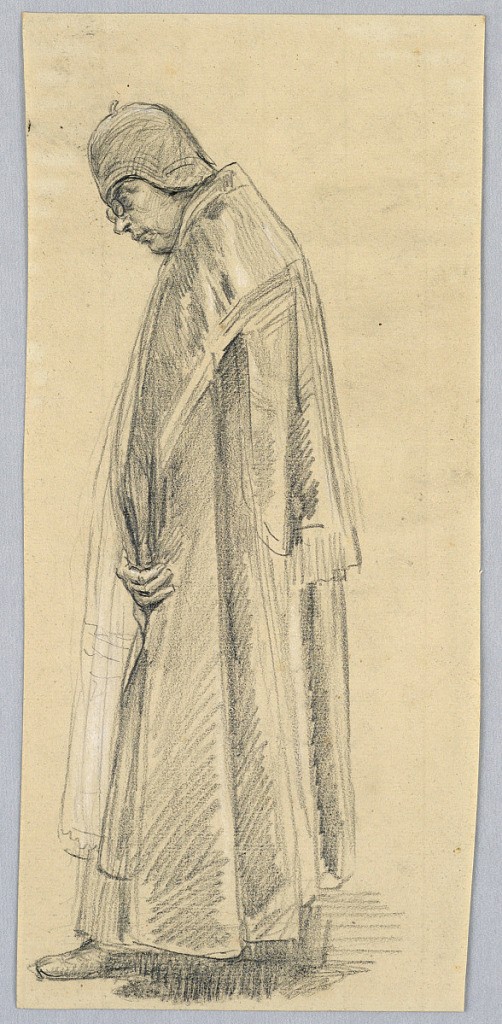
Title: Study of a Standing Man
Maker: Raimundo de Madrazo, Spanish, 1841–1920
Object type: Drawing
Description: Male figure, standing, with his head slightly bowed, and turned to the left. Study made for the painting The Return of Christopher Columbus to the Spanish Court, currently owned by the Italian Charities of America.